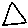
Label: triangle